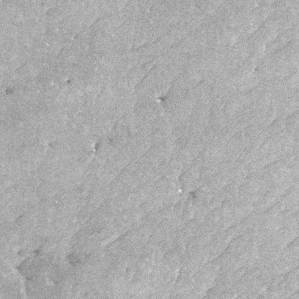
Label: frost